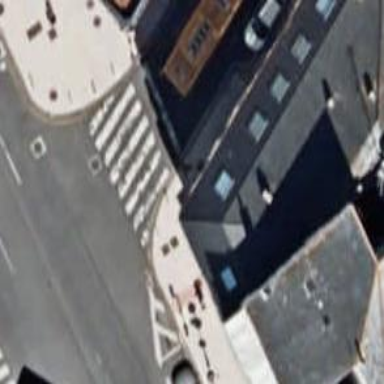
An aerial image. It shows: Road crossing with traffic signals.